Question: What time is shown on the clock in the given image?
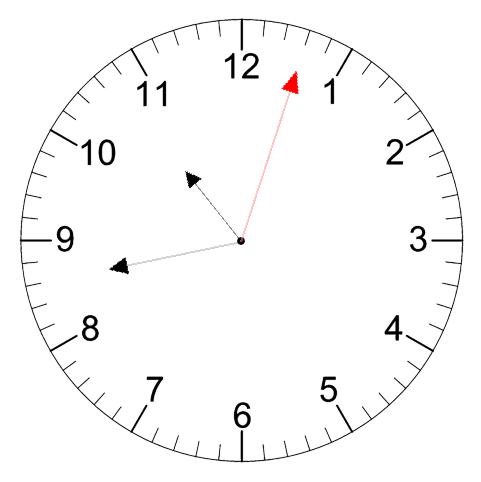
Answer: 10:43:03